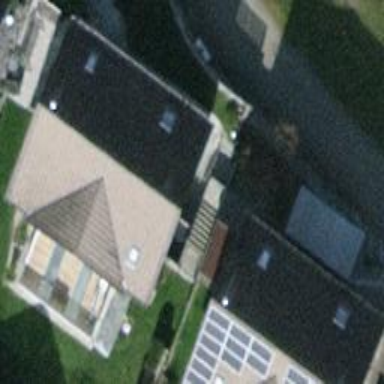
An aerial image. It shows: Detached building with tiled roof.